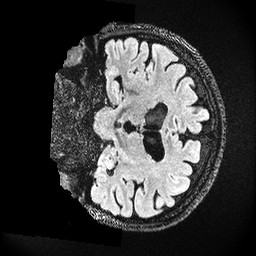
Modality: FLAIR
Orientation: coronal
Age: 25
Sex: female
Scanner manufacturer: ge
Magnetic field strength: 3 T
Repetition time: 4.802 s
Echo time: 0.1163 s